Question: I want to know how to plot the contour of the FFT of an image in Matlab. I have this code but when plotting the contour I get a blue plot. I think I need to specify the range of the frequencies in the contour function, but how to know/compute the range?
'''
monolayer = double(imread('TEM_monolayer_graphene.bmp'));
monolayerFFTs = fftshift(fft2(monolayer));
contour(monolayerFFTs);
'''
I think instead of the blue plot I should get a 3D plot with some spikes at the frequencies where there is more energy.

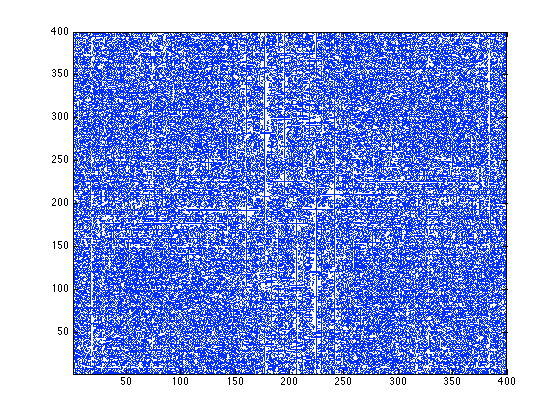
Answer: I was able to get a really good plot with the following code
'''
monolayer = double(imread('TEM_monolayer_graphene.bmp'));
monolayerFFTs = fftshift(fft2(monolayer));
contour(abs(monolayerFFTs));
'''